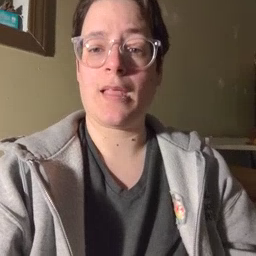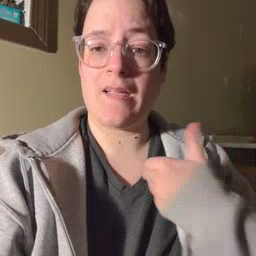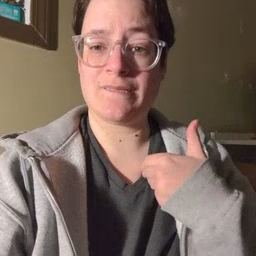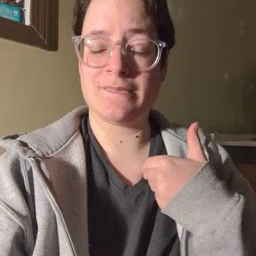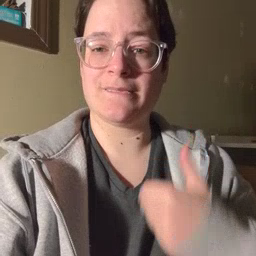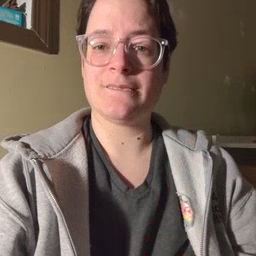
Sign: have